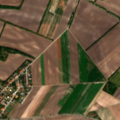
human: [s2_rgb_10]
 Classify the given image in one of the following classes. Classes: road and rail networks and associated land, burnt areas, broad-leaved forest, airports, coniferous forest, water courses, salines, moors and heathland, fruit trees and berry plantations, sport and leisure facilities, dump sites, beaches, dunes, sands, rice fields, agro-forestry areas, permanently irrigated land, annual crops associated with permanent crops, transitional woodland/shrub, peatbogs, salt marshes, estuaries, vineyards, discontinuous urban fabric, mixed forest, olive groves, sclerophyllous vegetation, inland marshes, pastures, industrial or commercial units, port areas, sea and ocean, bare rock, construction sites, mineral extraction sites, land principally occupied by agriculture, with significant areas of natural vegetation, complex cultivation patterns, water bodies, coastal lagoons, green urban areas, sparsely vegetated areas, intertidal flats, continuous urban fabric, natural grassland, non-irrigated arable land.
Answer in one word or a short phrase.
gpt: discontinuous urban fabric, non-irrigated arable land